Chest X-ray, PA view. Patient: 42 years old, sex M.
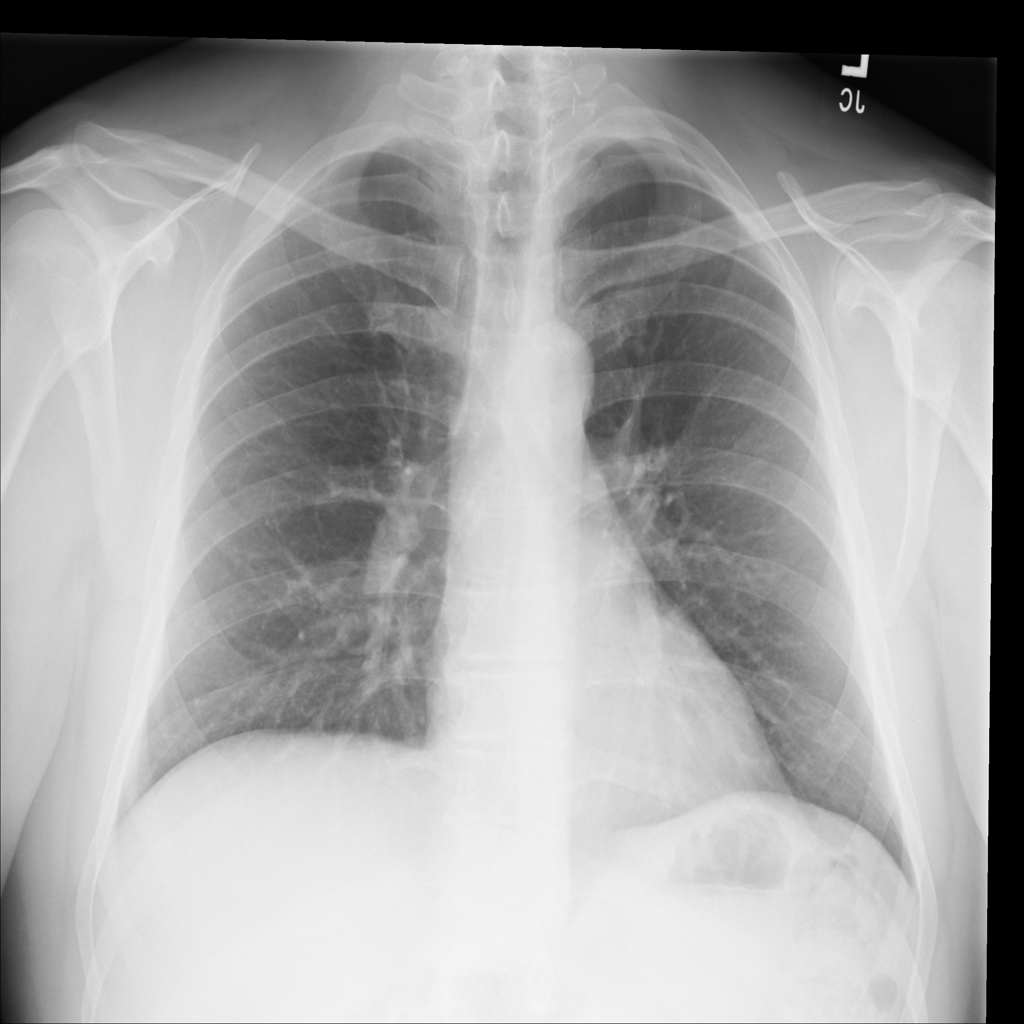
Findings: No Finding